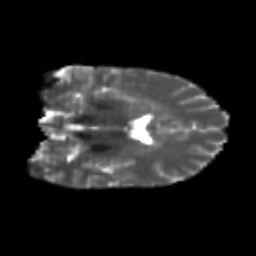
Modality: T2w
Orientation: coronal
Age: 22
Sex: female
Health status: healthy
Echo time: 0.074 s